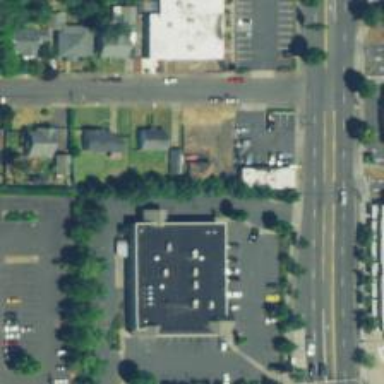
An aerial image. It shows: Pharmacy providing healthcare services.